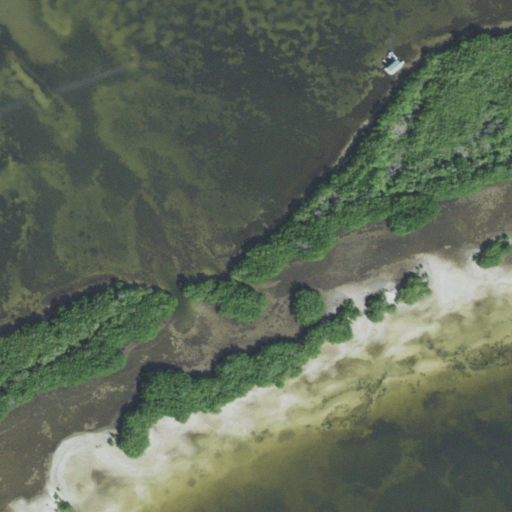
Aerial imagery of island in Florida named Bull Key containing open water, herbaceous wetlands, and woody wetlands